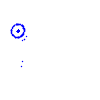
Particle: proton